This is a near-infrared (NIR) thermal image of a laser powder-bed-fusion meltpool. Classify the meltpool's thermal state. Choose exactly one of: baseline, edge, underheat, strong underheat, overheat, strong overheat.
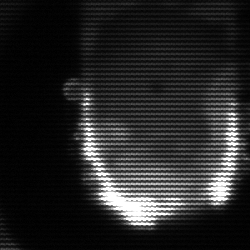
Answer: baseline